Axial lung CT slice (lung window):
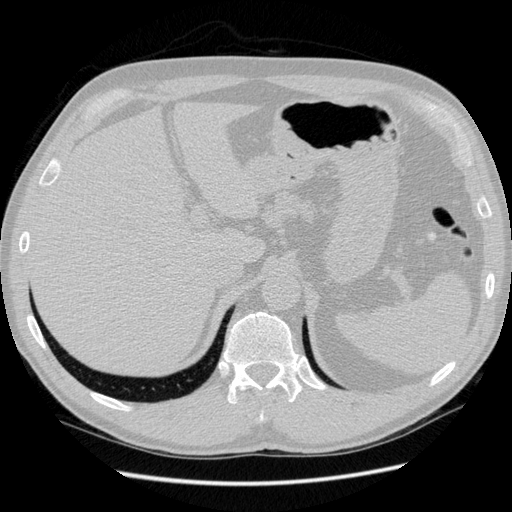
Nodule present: no